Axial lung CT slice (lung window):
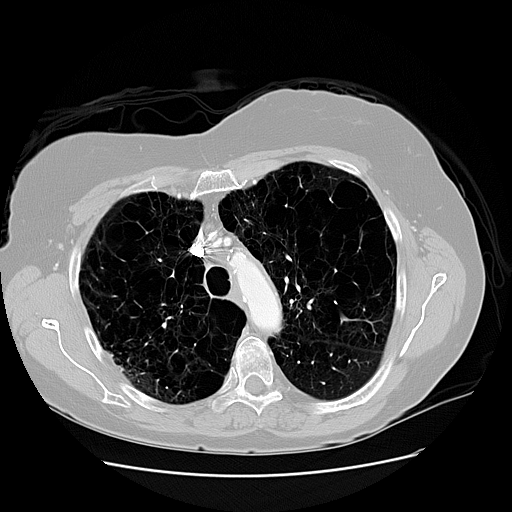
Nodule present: no